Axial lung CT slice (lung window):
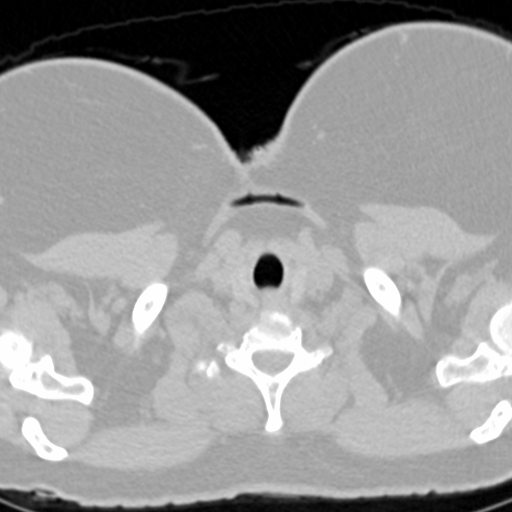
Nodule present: no